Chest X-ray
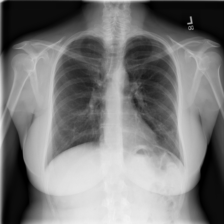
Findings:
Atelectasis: negative
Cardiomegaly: negative
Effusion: negative
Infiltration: negative
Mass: negative
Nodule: negative
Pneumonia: negative
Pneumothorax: negative
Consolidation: negative
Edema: negative
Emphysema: negative
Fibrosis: negative
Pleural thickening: negative
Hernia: negative